Brain MRI, t1w sequence, axial 2D slice.
Patient: age 22, sex F, weight 78 kg, height 1.78 m
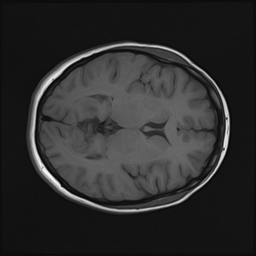